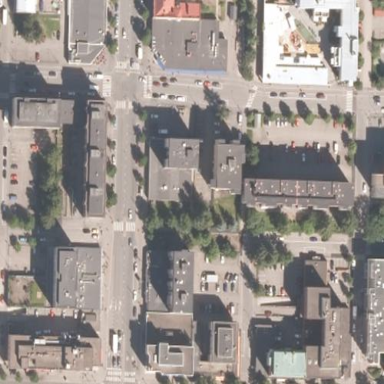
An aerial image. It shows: Residential area located within city block.